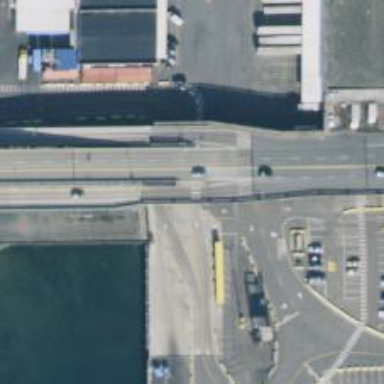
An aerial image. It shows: Footway on bridge with asphalt surface. The crossing on the footway is marked with zebra pattern.